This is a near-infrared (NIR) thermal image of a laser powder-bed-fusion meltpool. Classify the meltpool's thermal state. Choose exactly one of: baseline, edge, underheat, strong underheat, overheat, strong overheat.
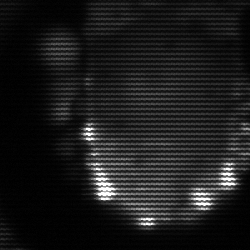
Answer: baseline